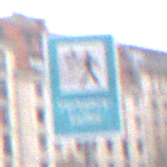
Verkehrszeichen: Verkehrshelfer
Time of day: Midday
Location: Outdoor (Urban)
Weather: Overcast
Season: NotSpecified
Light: Natural